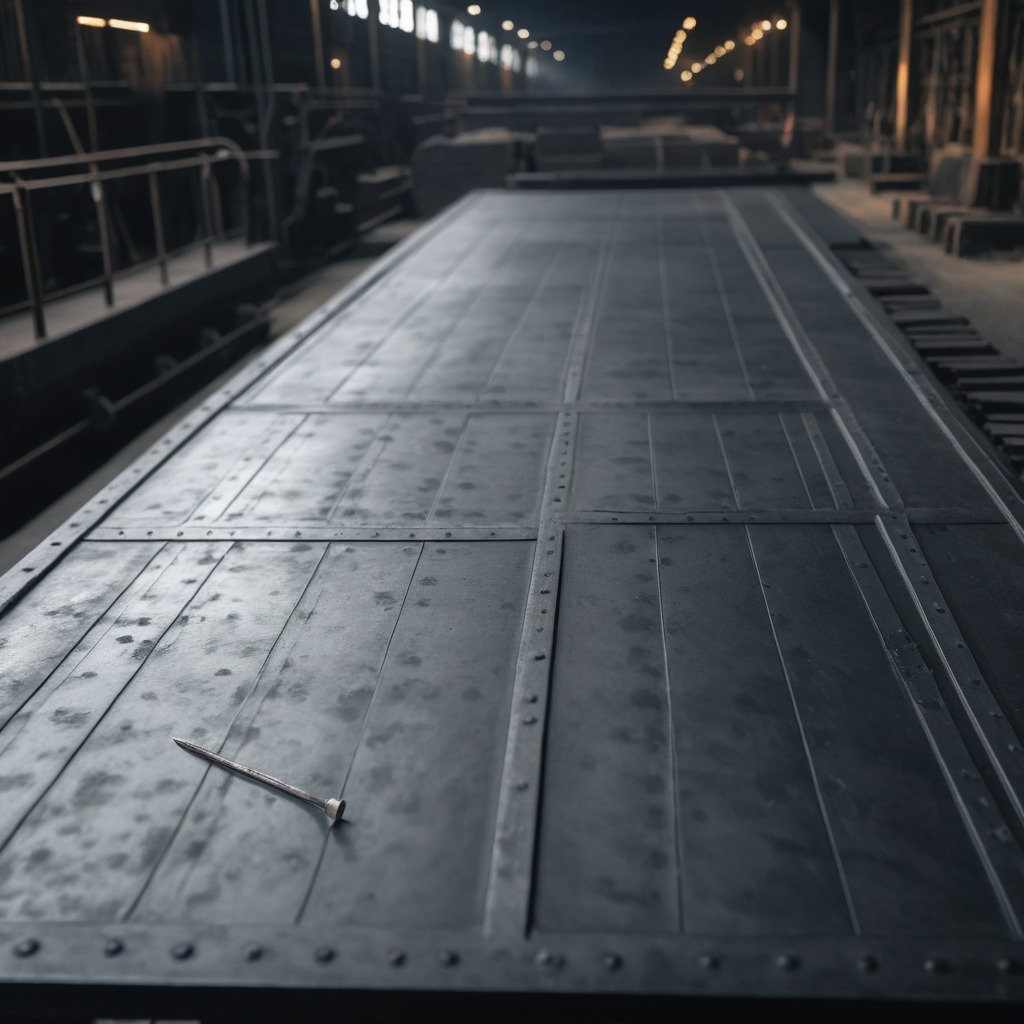
An iron nail is lying on the cold steel table in a mining workshop.